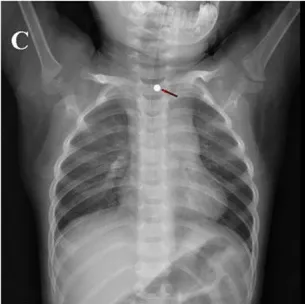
A residual round, metallic, foreign body shadow was apparent at the entrance of the thoracic cage on chest frontal and lateral DR performed at 6 h post-operatively (C,D).
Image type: radiology (x_ray)